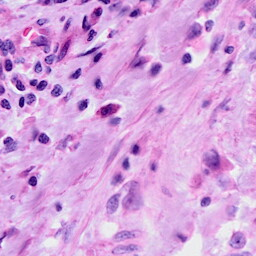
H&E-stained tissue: Cervix